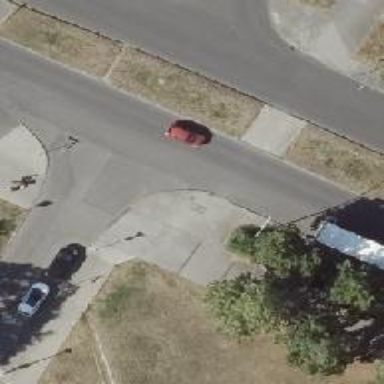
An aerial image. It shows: Concrete footway with uncontrolled crossing. The crossing includes pedestrian island.